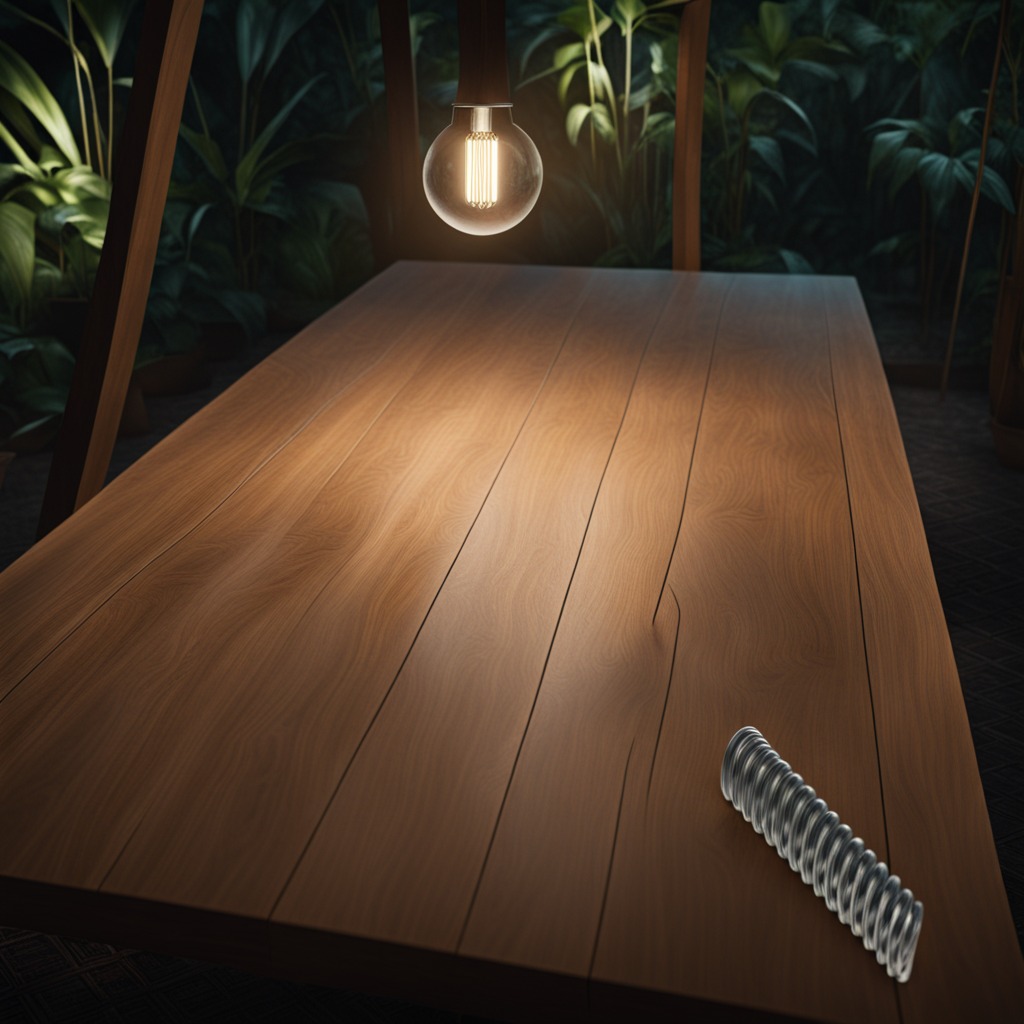
A coiled metal spring is lying on a wooden table.